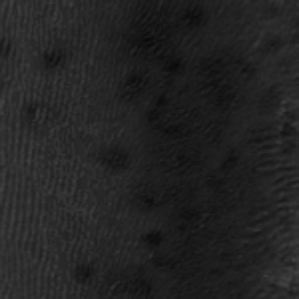
Label: frost